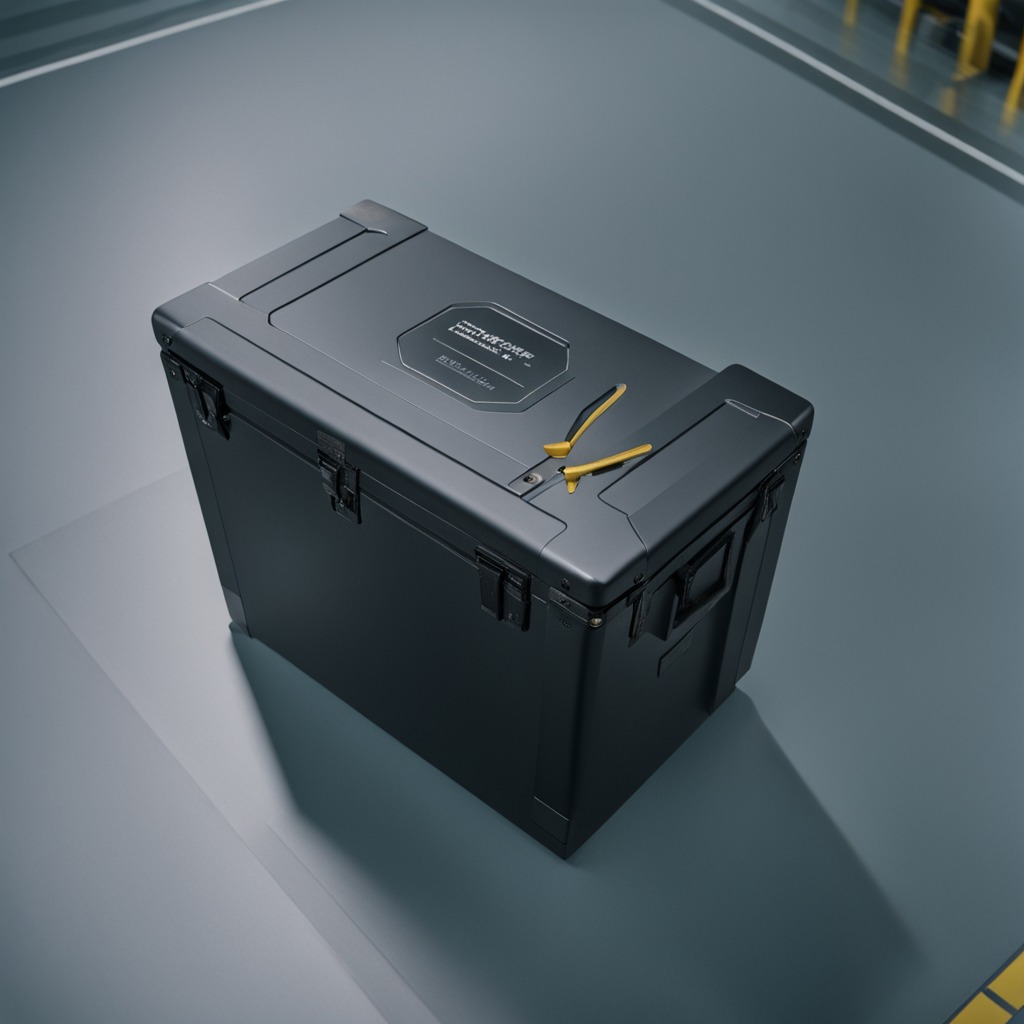
A plier is lying on the toolbox surface in an airplane hangar workshop.